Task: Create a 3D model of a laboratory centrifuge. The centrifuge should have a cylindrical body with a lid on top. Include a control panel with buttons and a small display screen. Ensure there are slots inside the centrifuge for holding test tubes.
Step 619:
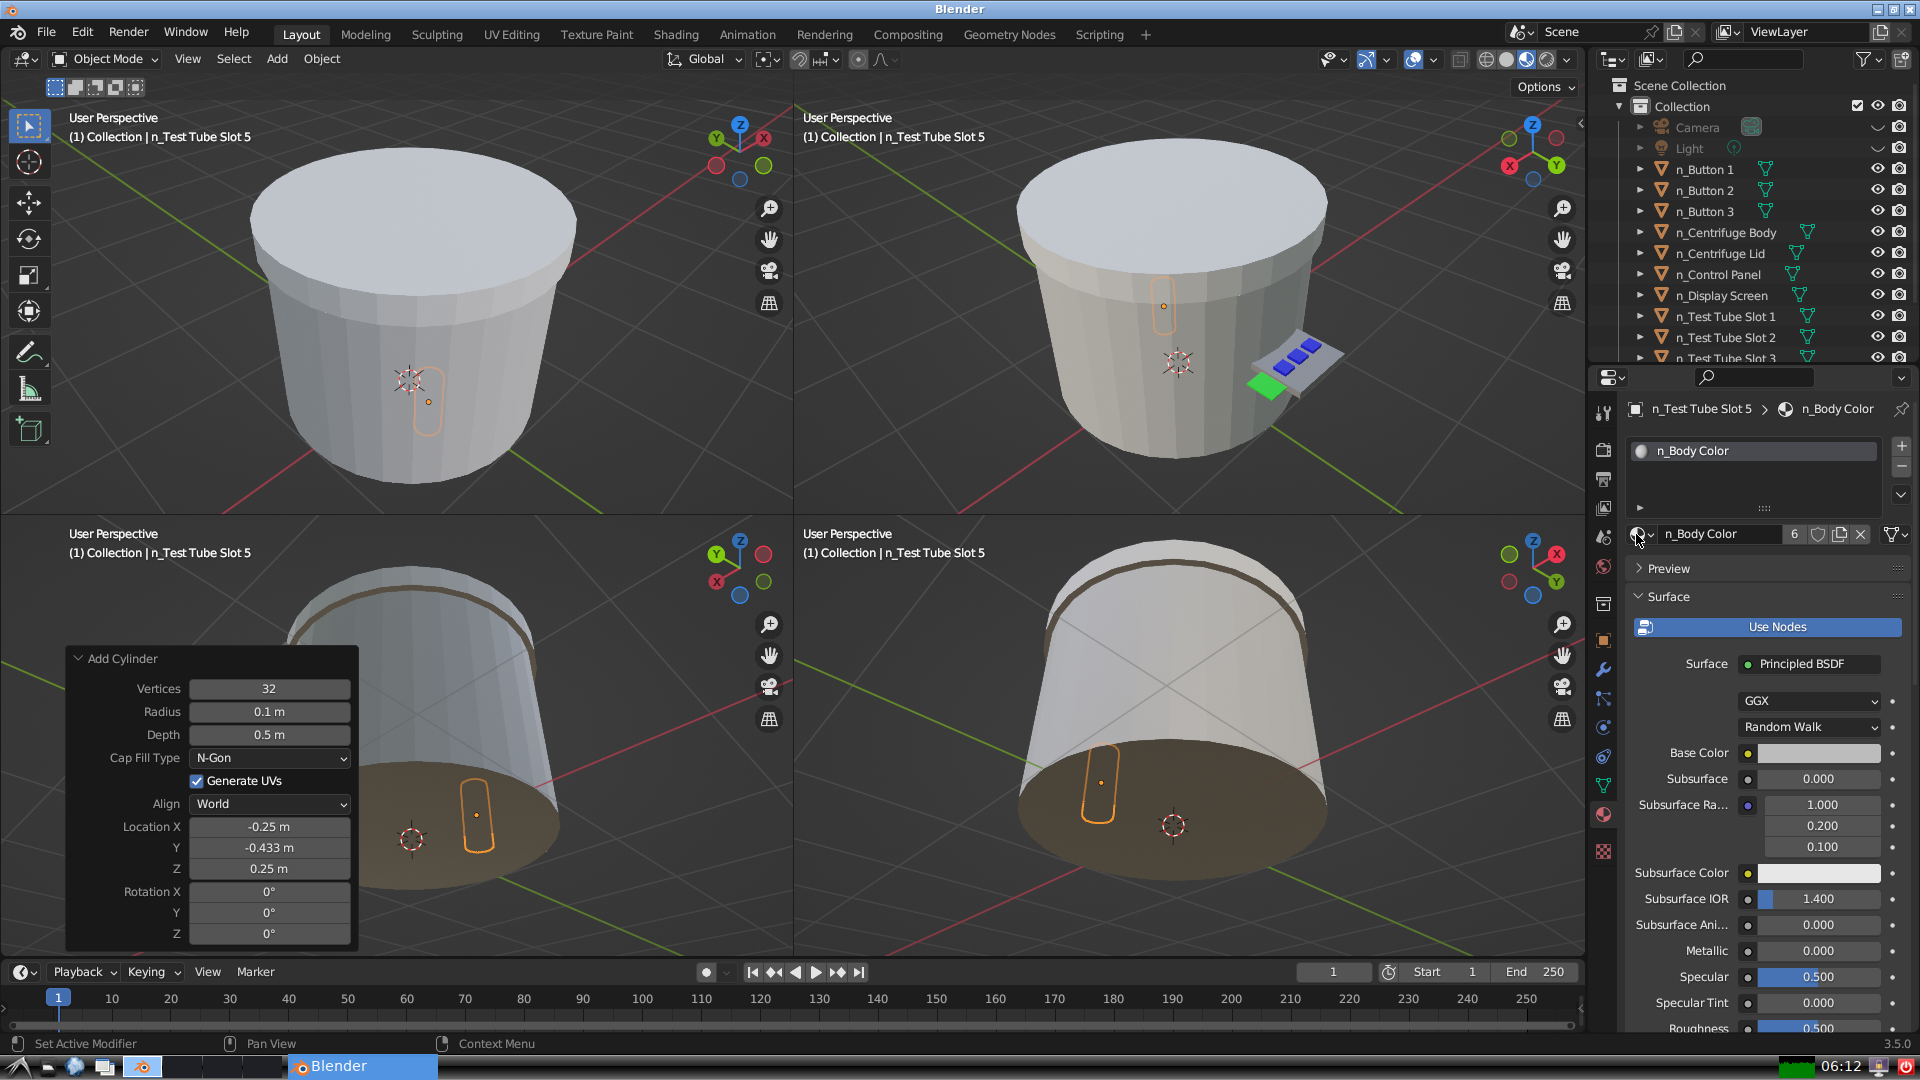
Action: {"mouse_move": [278, 58]}